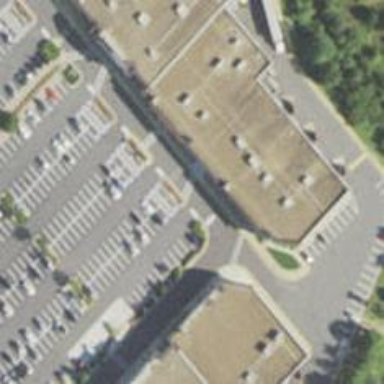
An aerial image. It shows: Parking space.